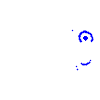
Particle: proton